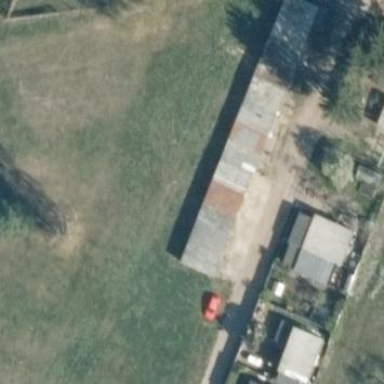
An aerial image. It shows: Group of garages.